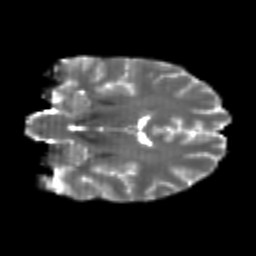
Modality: T2w
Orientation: coronal
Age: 20
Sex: female
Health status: healthy
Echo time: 0.074 s